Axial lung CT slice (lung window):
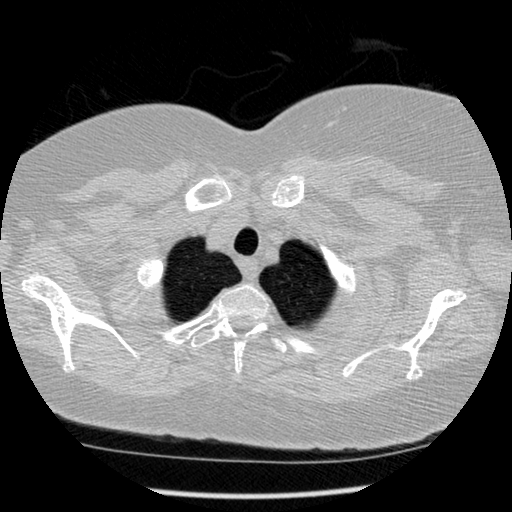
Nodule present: no